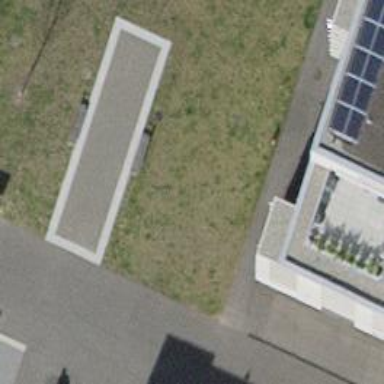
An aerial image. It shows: Brown bench.